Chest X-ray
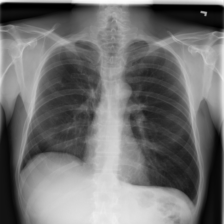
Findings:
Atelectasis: negative
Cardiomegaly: negative
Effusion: negative
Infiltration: negative
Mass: negative
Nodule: negative
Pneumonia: negative
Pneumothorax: negative
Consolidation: negative
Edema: negative
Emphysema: negative
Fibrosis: negative
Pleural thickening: negative
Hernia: negative